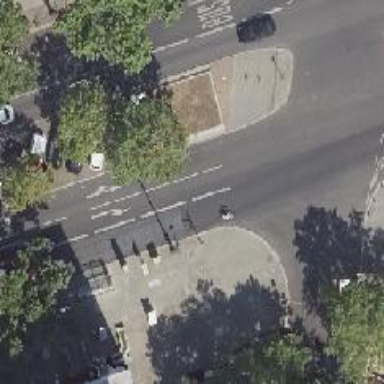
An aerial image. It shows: Unmarked crossing on asphalt footway.